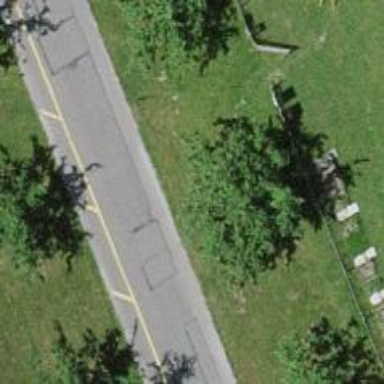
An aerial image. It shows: Beautiful avenue lined with deciduous broadleaved trees.